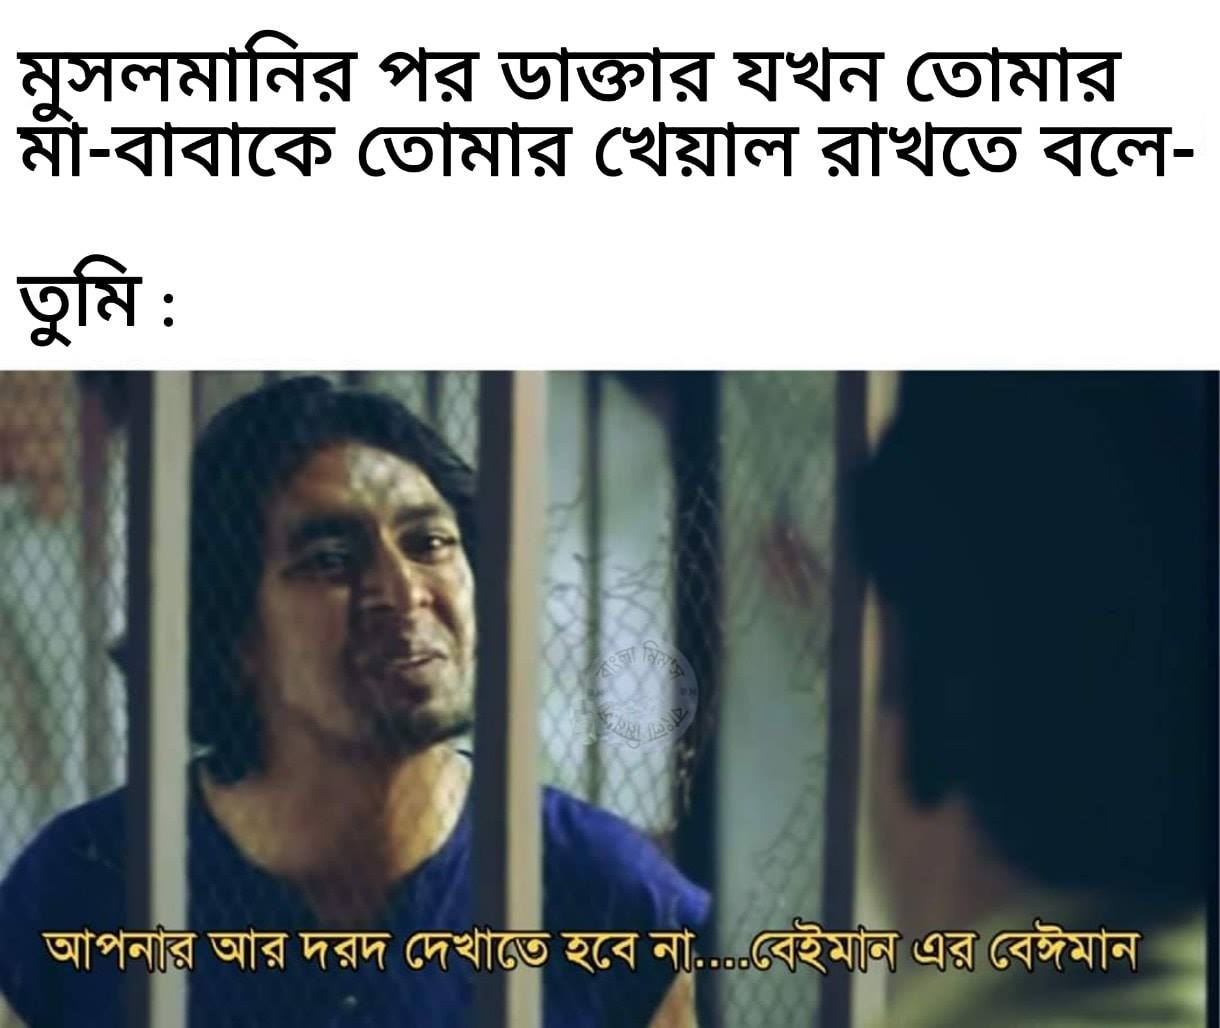
Caption: মুসলমানির পর ডাক্তার যখন তোমার মা-বাবাকে তোমার খেয়াল রাখতে বলে-     তুমিঃ   আপনার আর দরদ দেখাতে হবে না... বেইমান এর বেঈমান
Label: non-hate